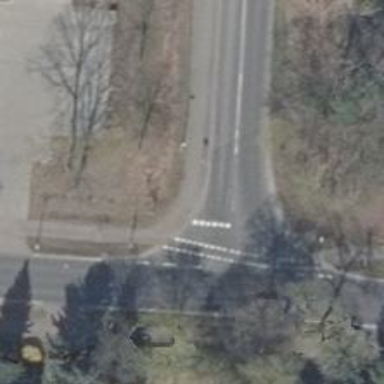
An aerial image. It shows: Road with "give way" sign.